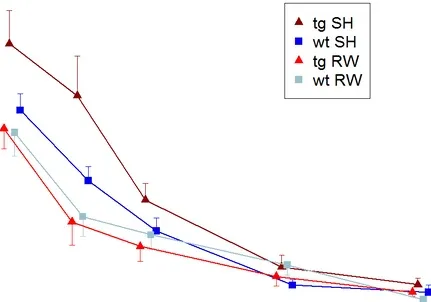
Enhanced spatial memory in offspring of mothers with physical activity during pregnancy. Transgenic (tg) and wild type (wt) mice modelling Alzheimer's disease were tested for spatial memory in a Barnes maze. The mothers of half of the animals were physically active by using a running wheel (RW) during pregnancy while the other mothers lived in standard housing (SH) conditions without access to a running wheel. None of the mice tested as adults at an age of 136 days had access to a running wheel themselves. Offspring of running mothers performed significantly better in the test, indicating a long lasting effect of environmental conditions during pregnancy on cognitive behaviour in adult offspring. Figure redrawn after.
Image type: chart (chart)